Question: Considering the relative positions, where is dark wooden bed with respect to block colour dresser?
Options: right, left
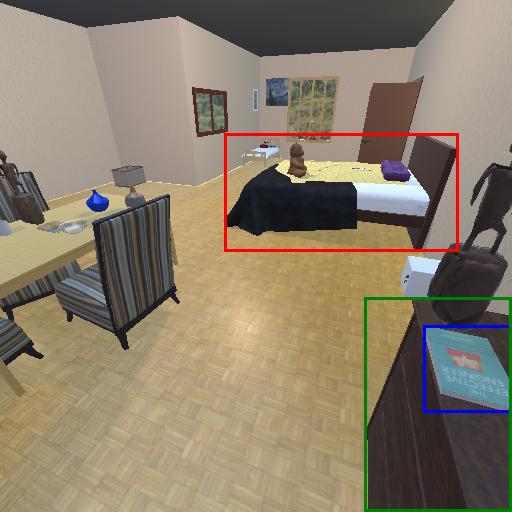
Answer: right